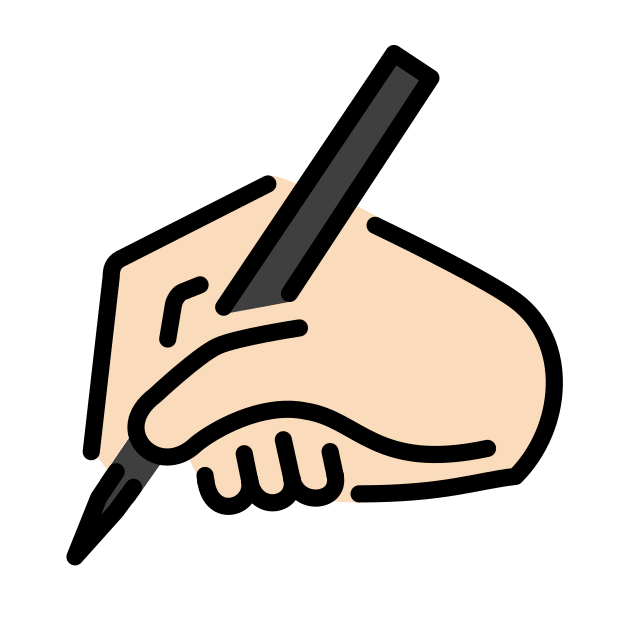
writing hand: light skin tone